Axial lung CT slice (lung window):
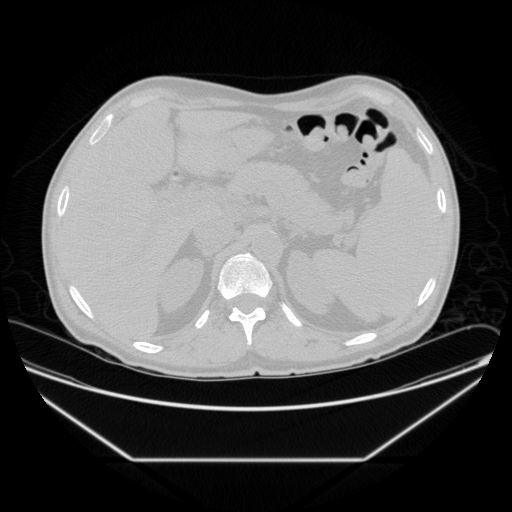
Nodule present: no